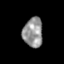
Tissue: skin
Cell type: Epithelial cells
Senescence score: 0.186
Nuclear area (px): 567
Mean DAPI intensity: 149.189